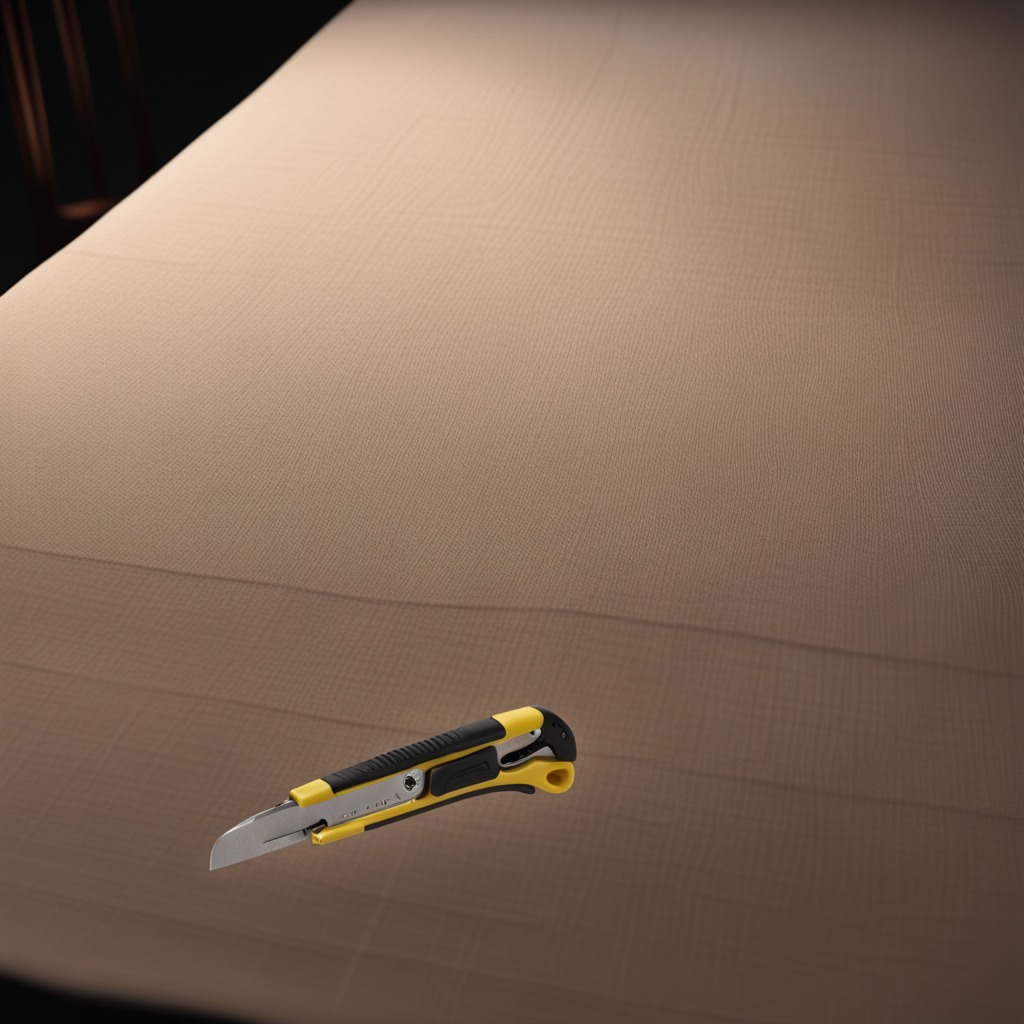
A utility knife lying on the wooden table.